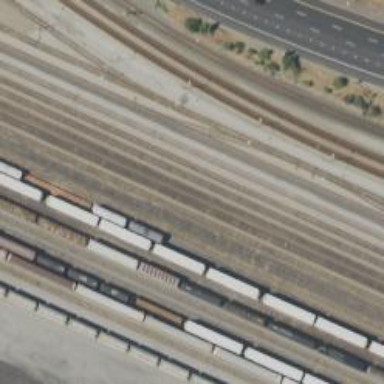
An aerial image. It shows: Railway yard.